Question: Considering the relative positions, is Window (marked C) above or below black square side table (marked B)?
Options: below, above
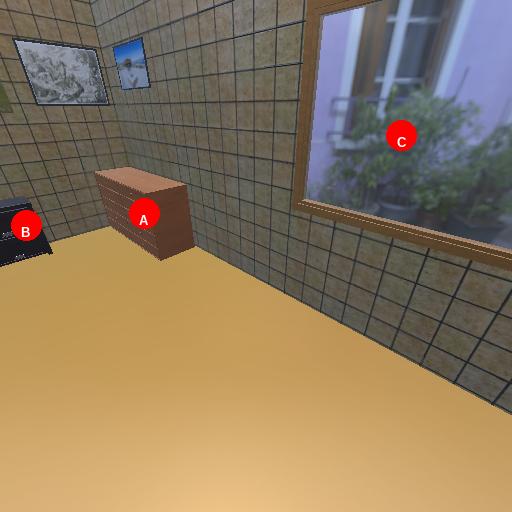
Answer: below